Interaction volume radius: 5 \u00c5
Interaction volume height: 20 \u00c5
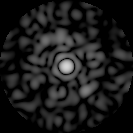
Disorder parameter: 0.8196